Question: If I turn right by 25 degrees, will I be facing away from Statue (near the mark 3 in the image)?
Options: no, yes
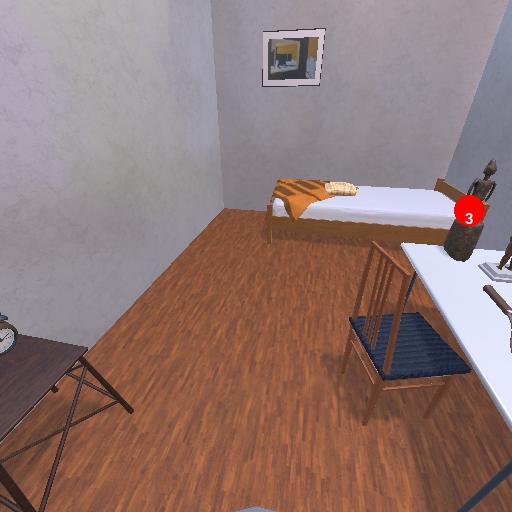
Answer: no